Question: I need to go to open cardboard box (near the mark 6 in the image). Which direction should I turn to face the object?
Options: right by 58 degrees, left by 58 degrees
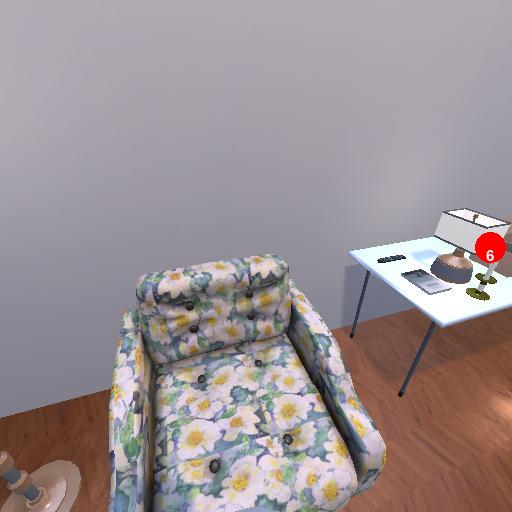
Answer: right by 58 degrees